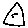
Label: triangle